Current action and preconditions to check: path_clear

Your task: For each precondition in the list above, predict whether it will hold at this action.

Consider the current scene as observed from the mobile robot's camera, and analyze the predicted future states of all dynamic agents (e.g., people, animals, vehicles, or any moving entities) within the NEXT SECOND.

IMPORTANT: Only answer "very likely" if you are absolutely certain—based on strong, clear evidence—that a dynamic agent will violate the precondition in the predicted future state. Do NOT answer "very likely" for unlikely, ambiguous, or low-probability risks.

Ask yourself for each precondition: Is there a high probability, with clear and convincing evidence, that the predicted future states of any dynamic agent will interfere with the predicted future state of the currently executing action within the NEXT SECOND, causing that precondition to fail?

Assess the risk level based on these predictions. Use "likely" or "very likely" if motions create a clear risk of interference.

Use "neutral" or "improbable" if agents are nearby but their predicted paths are clearly diverging or non-conflicting.

Failure Risk Categories: "very improbable", "improbable", "neutral", "likely", "very likely"

Answer Format: Output ONLY the probability_of_failure value from these categories: "very improbable", "improbable", "neutral", "likely", "very likely"

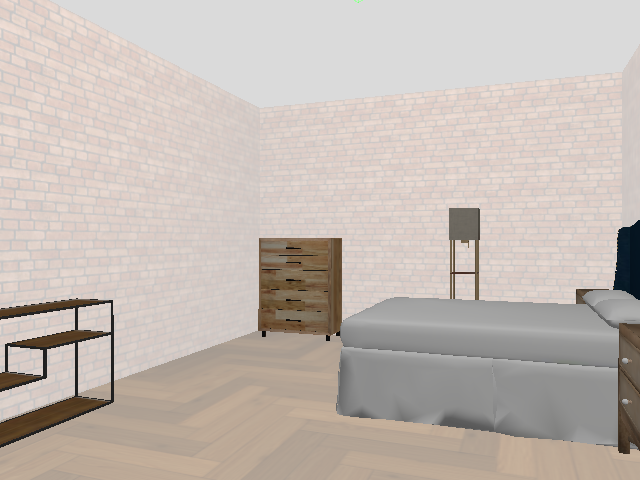

Answer: very improbable